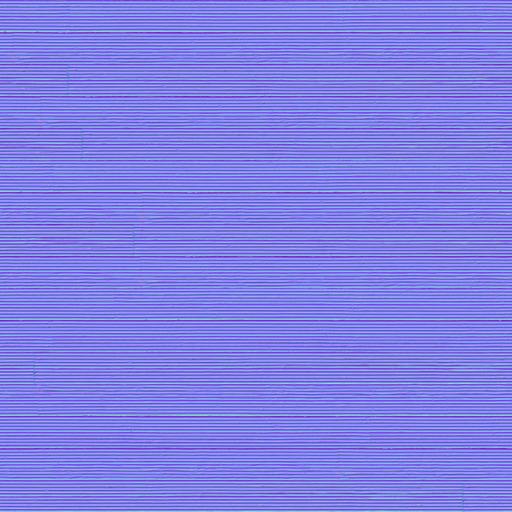
planks terrace wood